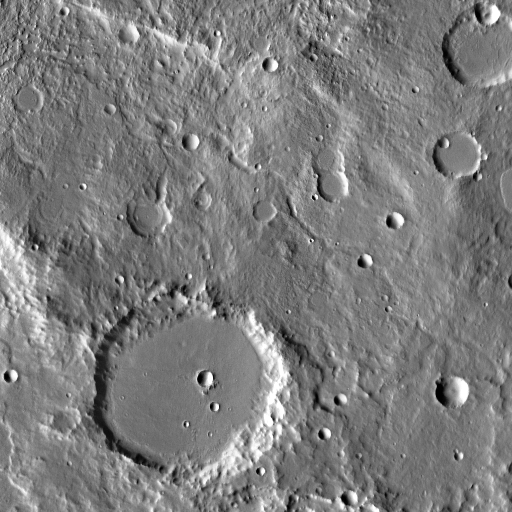
Crater classes present: Background, Other, Buried, Secondary